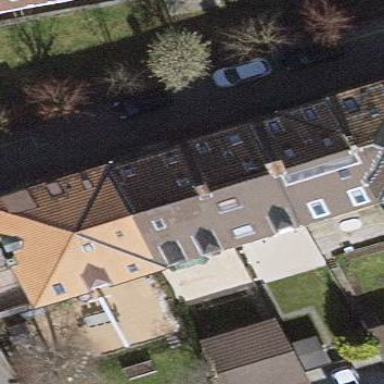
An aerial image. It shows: Simple and straightforward house.